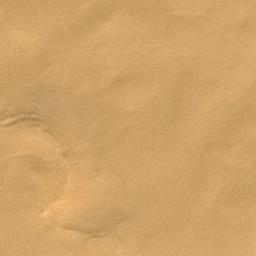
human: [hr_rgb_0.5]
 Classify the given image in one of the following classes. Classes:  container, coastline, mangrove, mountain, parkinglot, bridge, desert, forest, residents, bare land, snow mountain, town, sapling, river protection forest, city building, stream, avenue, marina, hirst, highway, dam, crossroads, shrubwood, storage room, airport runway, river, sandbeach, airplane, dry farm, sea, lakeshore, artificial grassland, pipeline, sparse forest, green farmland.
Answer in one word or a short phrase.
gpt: desert